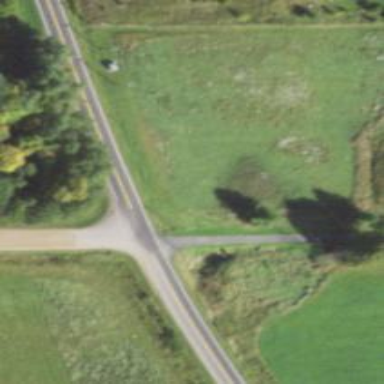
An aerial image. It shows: Tertiary road.